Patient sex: M
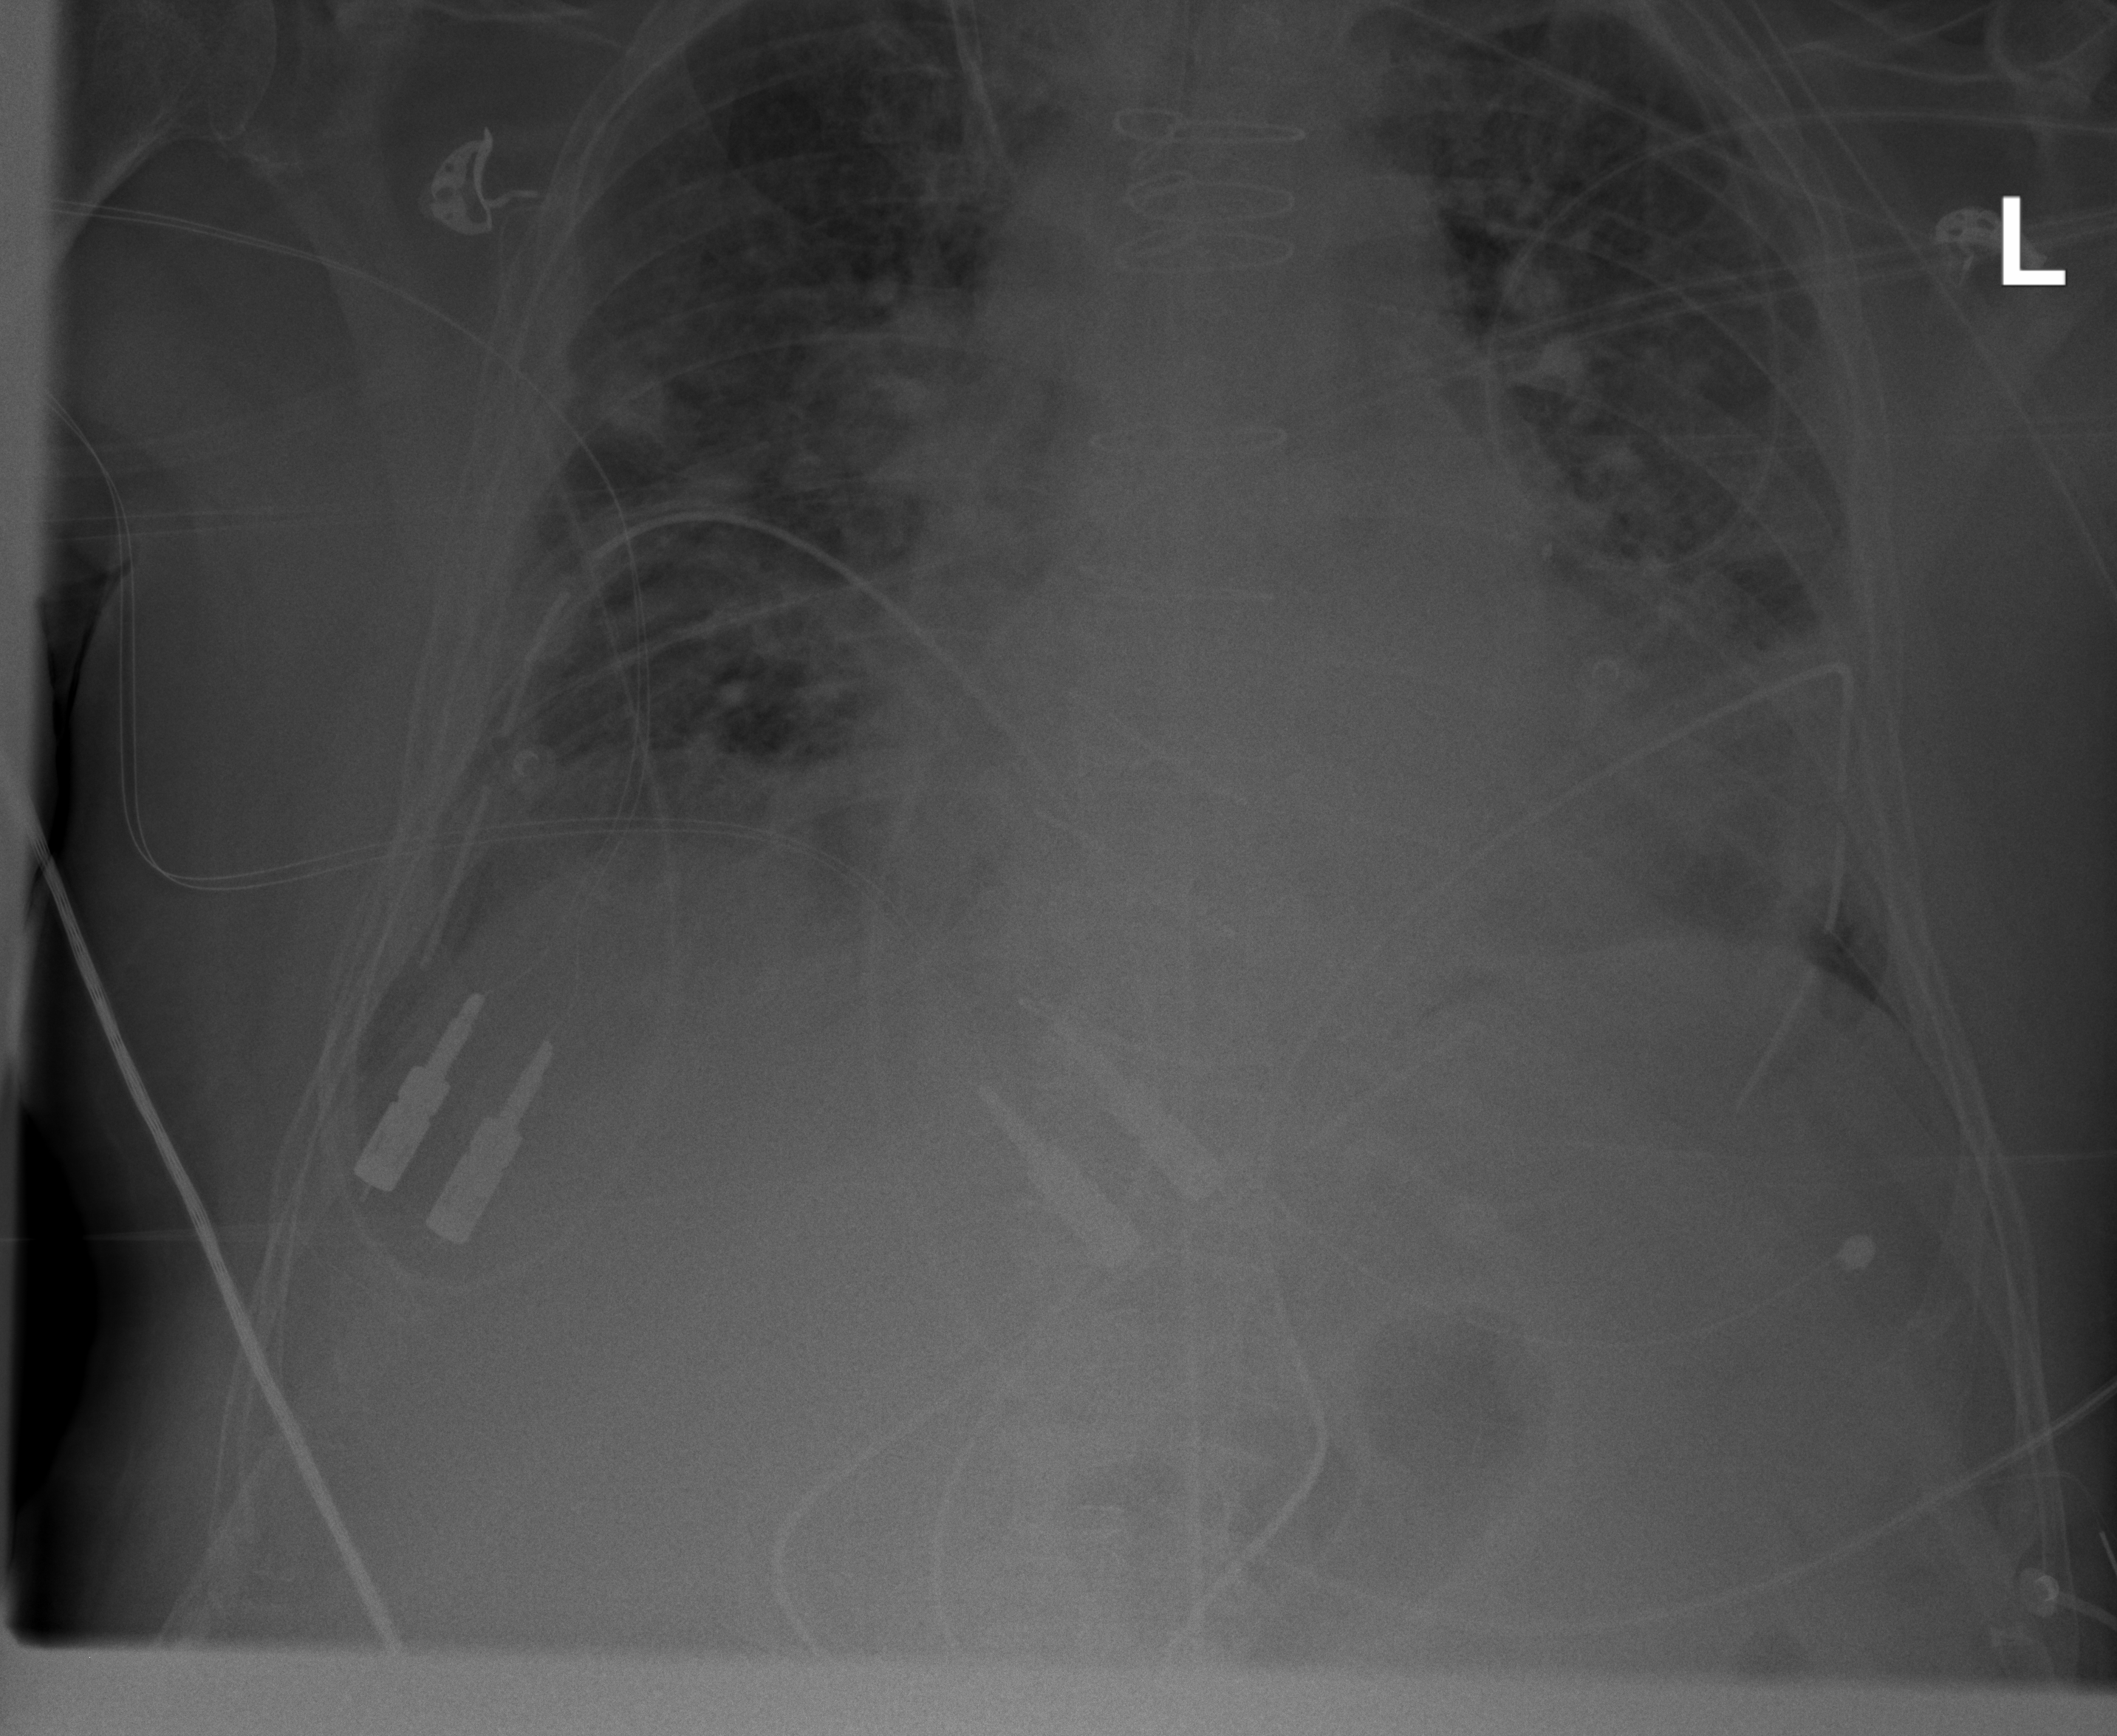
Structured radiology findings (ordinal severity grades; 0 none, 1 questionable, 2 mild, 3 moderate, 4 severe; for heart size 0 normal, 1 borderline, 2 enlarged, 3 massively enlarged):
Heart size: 2
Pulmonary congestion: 2
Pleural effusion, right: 1
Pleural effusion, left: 0
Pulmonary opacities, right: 2
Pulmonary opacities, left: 2
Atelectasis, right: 2
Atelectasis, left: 2